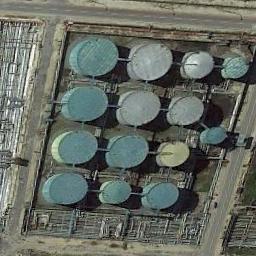
Label: storage tanks